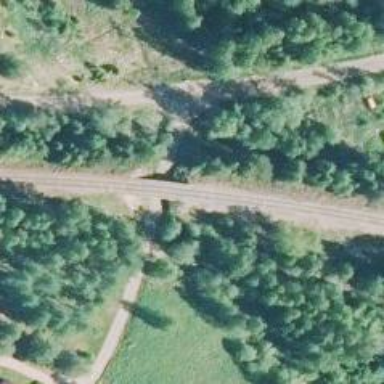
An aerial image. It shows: Railway bridge with Class rail tracks.